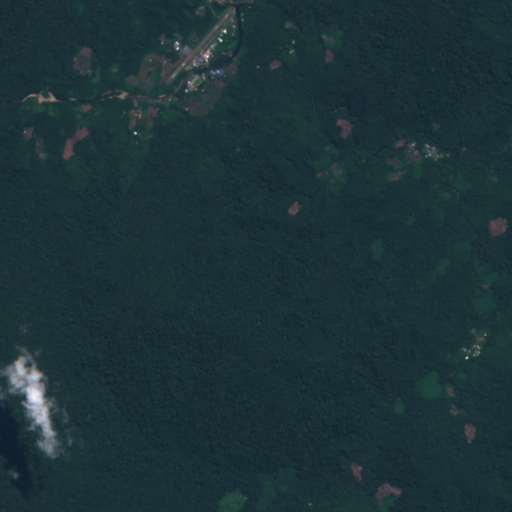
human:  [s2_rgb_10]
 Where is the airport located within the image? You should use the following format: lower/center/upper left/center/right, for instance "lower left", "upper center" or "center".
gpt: The airport is located in the upper left of the image.
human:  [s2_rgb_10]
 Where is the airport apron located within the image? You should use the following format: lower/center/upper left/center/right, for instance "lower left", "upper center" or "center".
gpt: The airport apron is located in the upper center of the image.
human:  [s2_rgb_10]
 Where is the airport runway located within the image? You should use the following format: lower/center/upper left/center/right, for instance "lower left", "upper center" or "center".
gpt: The airport runway is located in the upper center of the image.
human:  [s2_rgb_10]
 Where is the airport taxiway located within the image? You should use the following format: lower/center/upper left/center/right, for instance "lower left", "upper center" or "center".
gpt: The airport taxiway is located in the upper center of the image.
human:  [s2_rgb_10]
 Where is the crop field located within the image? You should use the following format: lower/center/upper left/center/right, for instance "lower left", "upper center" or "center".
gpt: The crop field is located in the upper left of the image.
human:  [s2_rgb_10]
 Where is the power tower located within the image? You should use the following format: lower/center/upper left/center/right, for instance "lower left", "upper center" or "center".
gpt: There is no power tower in the image.